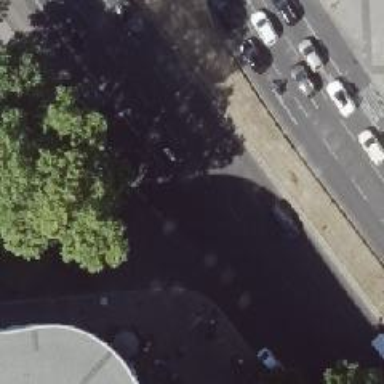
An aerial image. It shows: Taxi stand.